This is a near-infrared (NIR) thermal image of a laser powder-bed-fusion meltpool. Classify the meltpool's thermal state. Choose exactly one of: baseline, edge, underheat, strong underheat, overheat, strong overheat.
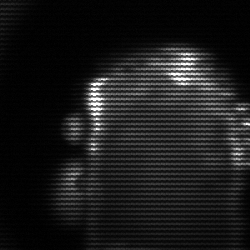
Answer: baseline